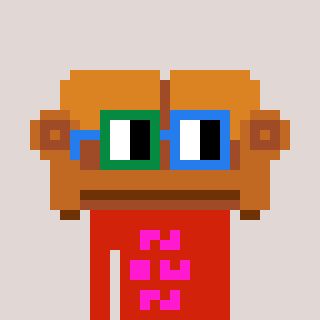
a pixel art character with square green and blue glasses, a couch-shaped head and a red-colored body on a warm background